Chest X-ray:
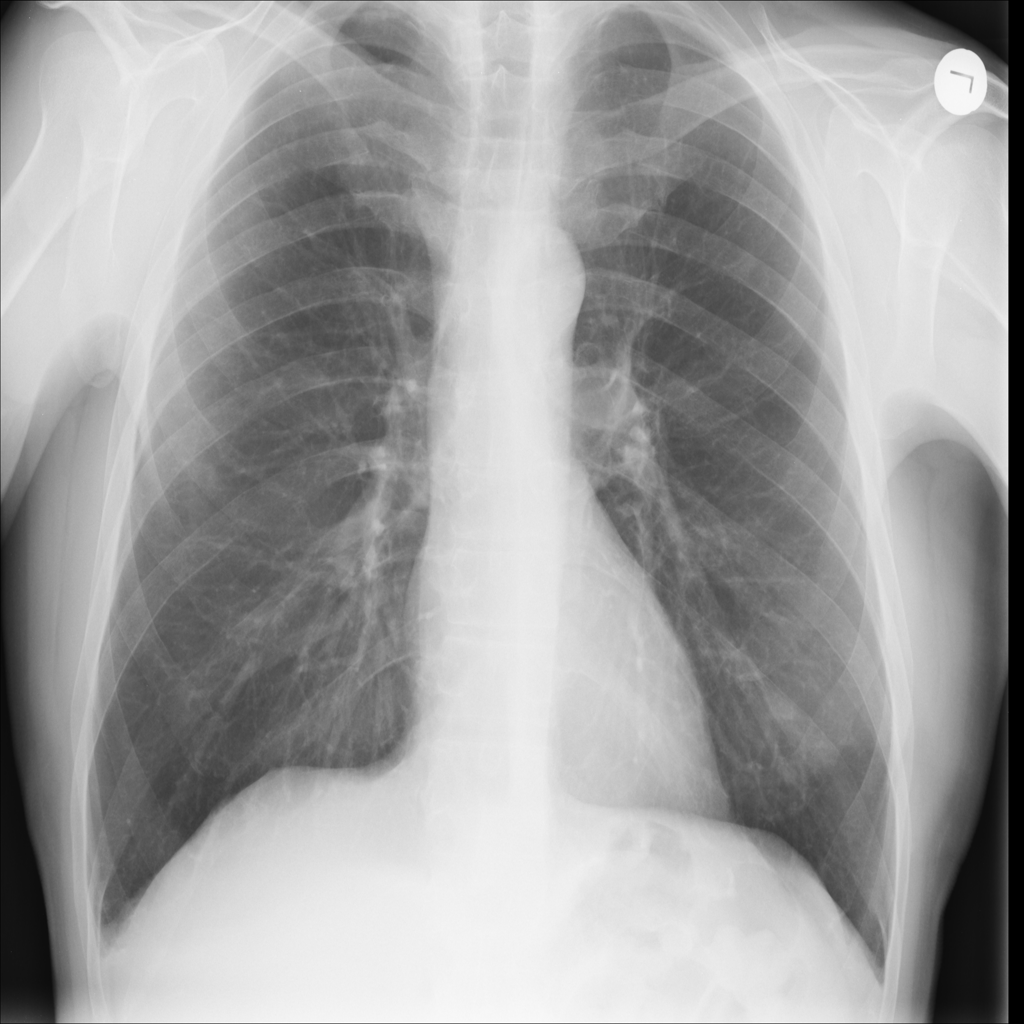
No abnormal finding: yes